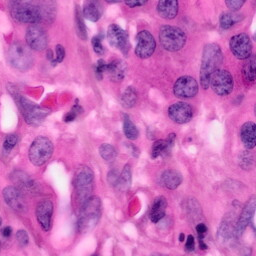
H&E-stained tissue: Pancreatic